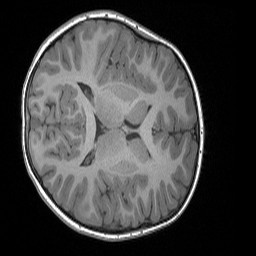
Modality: T1w
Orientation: axial
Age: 8
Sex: female
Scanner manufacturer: siemens
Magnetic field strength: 3 T
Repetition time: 1.65 s
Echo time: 0.00203 s